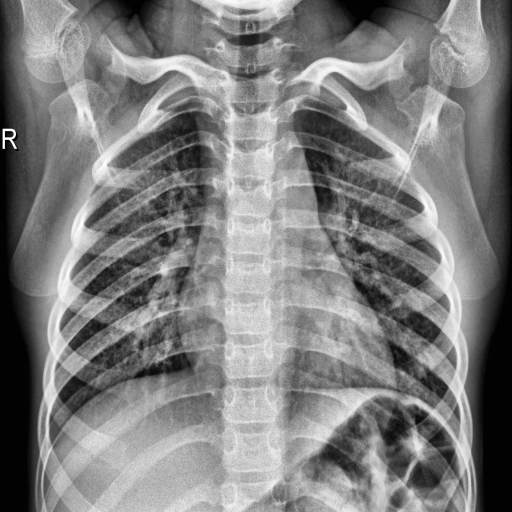
Finding: NORMAL